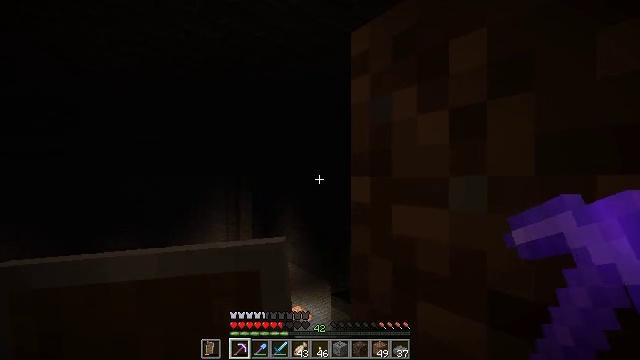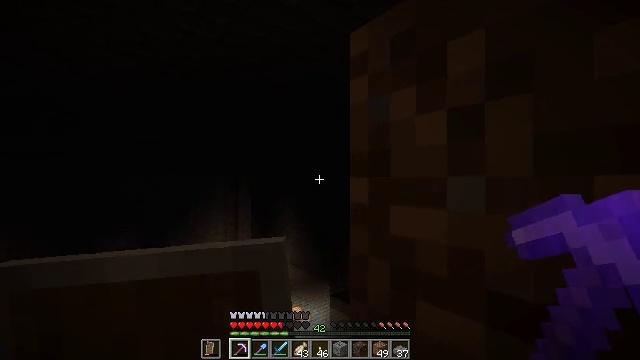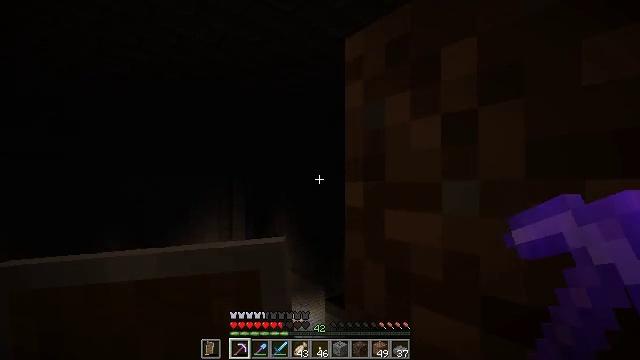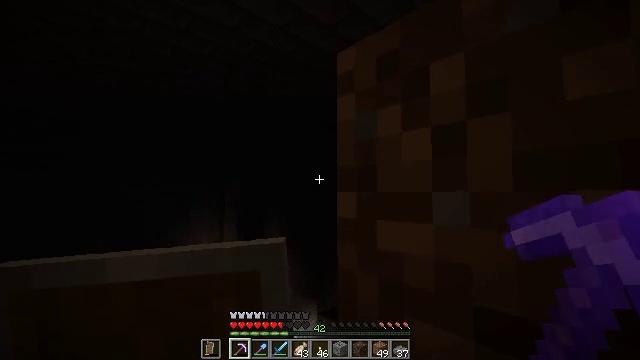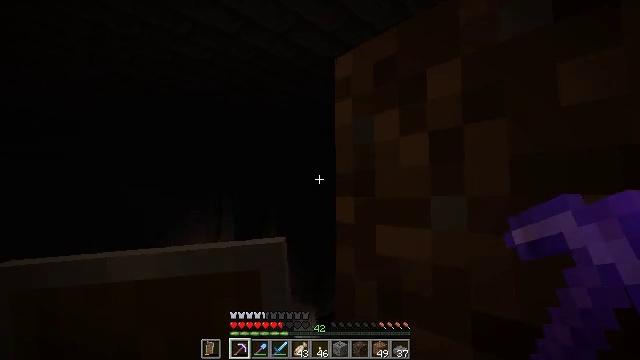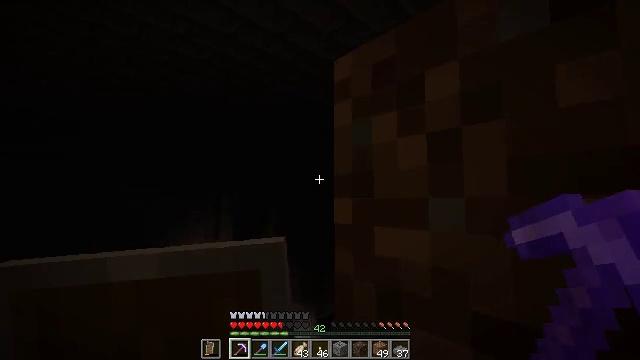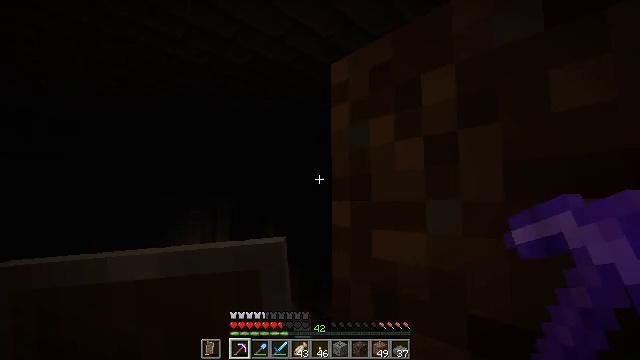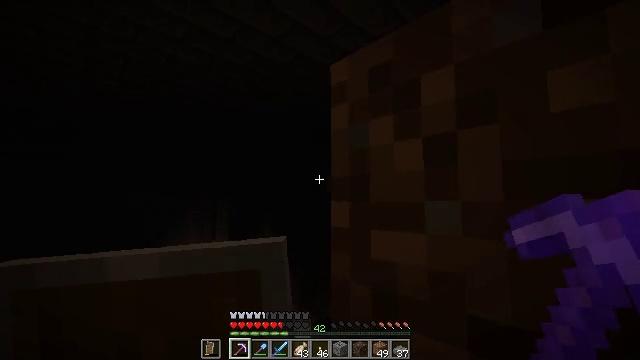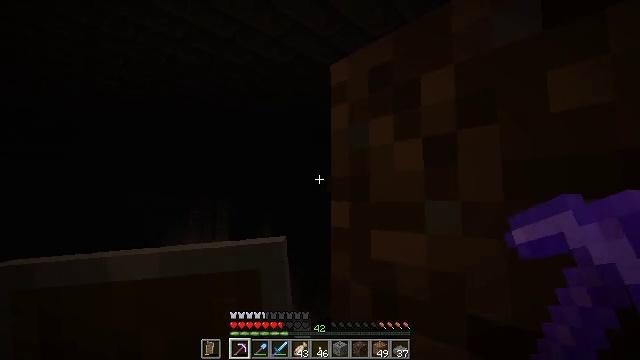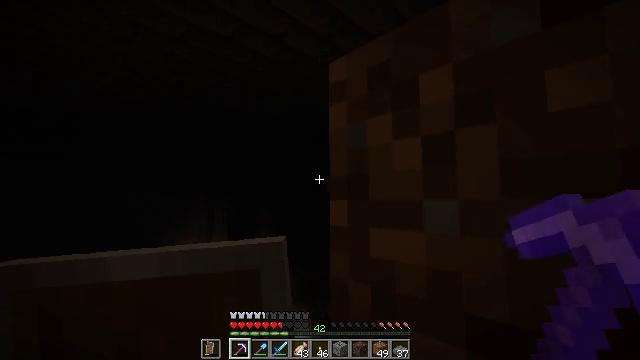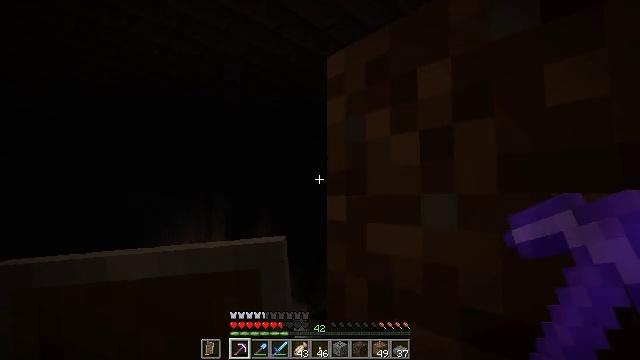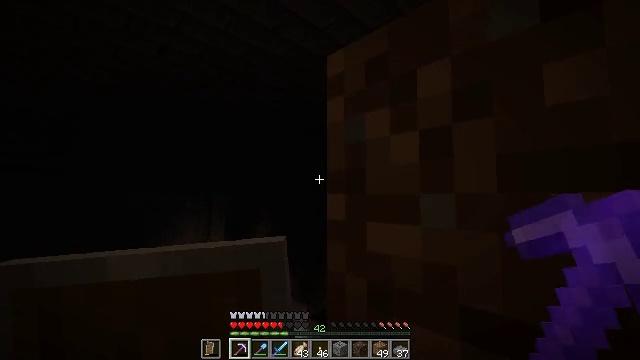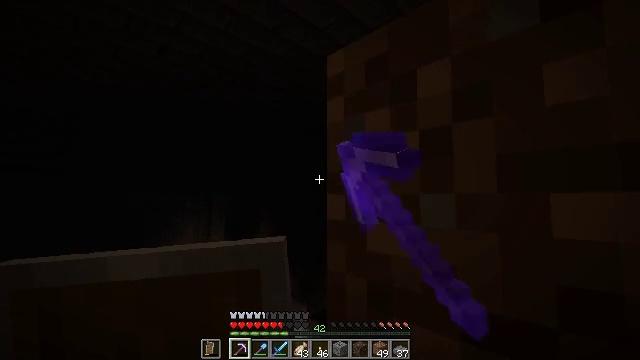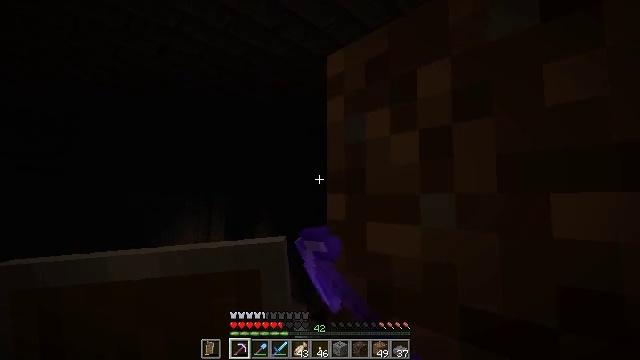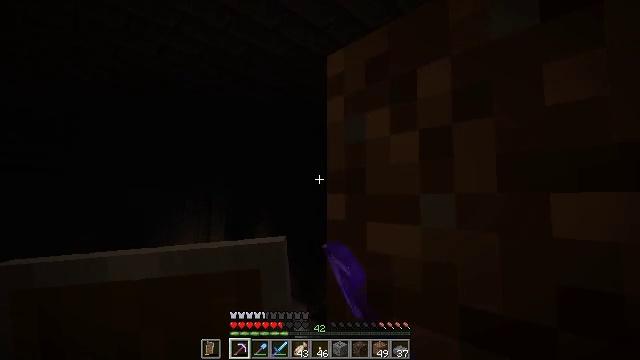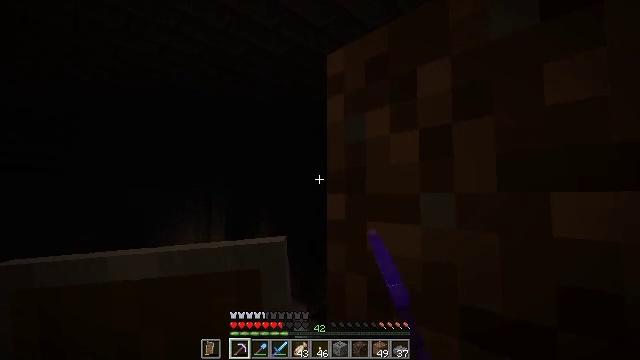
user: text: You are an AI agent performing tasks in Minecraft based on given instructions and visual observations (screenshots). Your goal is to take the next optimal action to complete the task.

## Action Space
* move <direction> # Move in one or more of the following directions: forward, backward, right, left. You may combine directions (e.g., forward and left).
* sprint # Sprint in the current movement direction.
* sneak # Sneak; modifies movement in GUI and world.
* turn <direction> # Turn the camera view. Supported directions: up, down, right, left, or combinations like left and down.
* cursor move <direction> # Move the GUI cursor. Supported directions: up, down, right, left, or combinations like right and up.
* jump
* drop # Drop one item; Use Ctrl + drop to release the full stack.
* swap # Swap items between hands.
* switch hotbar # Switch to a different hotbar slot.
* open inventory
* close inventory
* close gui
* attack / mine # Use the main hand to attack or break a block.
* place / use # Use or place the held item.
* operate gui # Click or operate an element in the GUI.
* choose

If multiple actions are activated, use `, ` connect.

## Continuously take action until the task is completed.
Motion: motion action
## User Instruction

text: Break the black stained glass pane to collect it.
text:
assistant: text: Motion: no_op
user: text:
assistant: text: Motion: turn right
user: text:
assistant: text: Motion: turn right and up
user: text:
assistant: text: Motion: turn up
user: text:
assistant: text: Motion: no_op
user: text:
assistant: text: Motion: no_op
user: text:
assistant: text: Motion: no_op
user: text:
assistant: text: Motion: no_op
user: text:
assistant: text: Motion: no_op
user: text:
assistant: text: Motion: turn down
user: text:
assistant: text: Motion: attack / mine
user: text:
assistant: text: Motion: attack / mine
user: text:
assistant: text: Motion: attack / mine
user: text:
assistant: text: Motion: attack / mine
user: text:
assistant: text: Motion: attack / mine
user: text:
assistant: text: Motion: turn down, attack / mine
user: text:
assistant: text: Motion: turn down, attack / mine
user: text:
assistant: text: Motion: turn down, attack / mine
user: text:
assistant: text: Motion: turn down, attack / mine
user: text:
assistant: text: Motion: turn down, attack / mine
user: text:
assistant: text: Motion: turn down, attack / mine
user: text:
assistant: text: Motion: turn down, attack / mine
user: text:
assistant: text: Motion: turn down, attack / mine
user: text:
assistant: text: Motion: turn down, attack / mine
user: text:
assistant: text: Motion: turn left and down, attack / mine
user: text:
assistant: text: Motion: turn down, attack / mine
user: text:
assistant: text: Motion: turn down, attack / mine
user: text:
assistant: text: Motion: turn down, attack / mine
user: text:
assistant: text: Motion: attack / mine
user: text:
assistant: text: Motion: attack / mine